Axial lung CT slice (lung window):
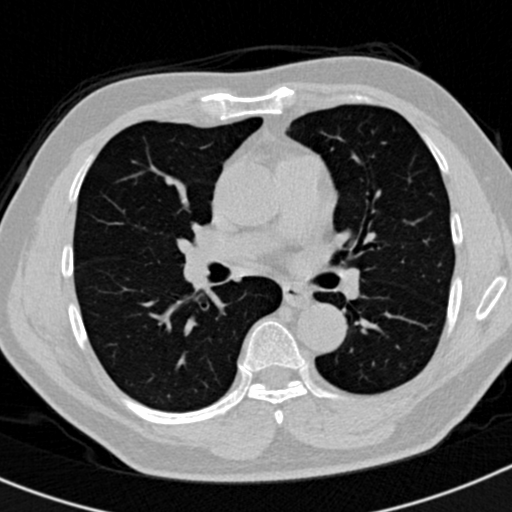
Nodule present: no